Aerial crown-view tile of a tropical tree (Barro Colorado Island, Panama), acquired 20250414:
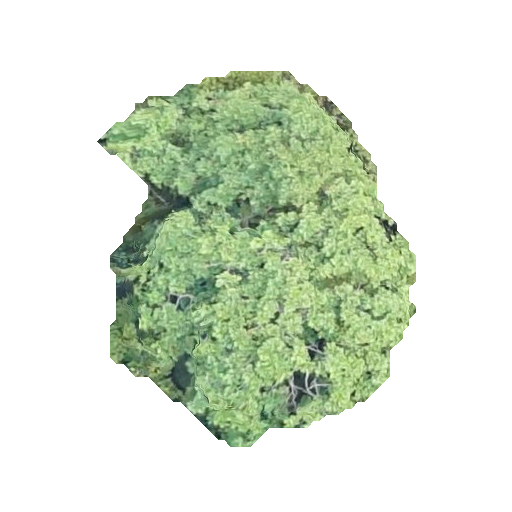
Species: Simarouba amara
GBIF accepted scientific name: Simarouba amara
Crown area: 126.607 m²